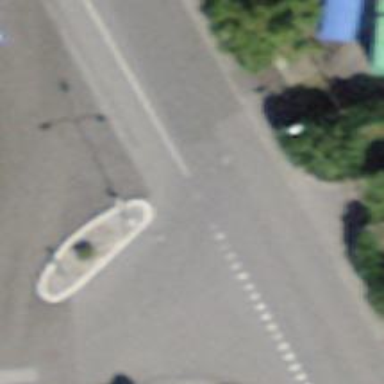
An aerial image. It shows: Residential road with asphalt surface. The right sidewalk also has asphalt surface.